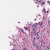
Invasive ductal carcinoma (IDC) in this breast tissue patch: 1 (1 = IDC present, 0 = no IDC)